Field crop: tomato
Growth stage: 2
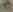
Species: solanum